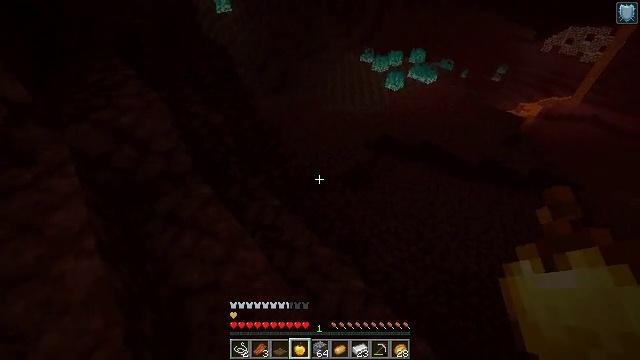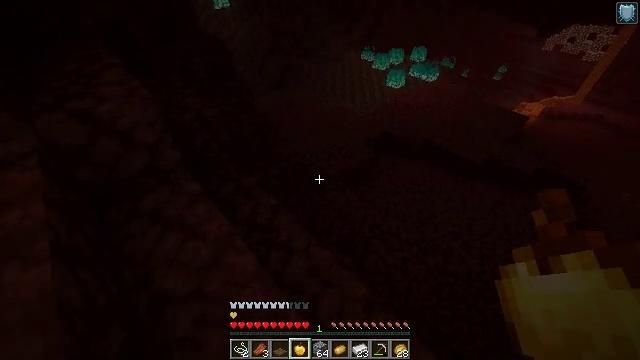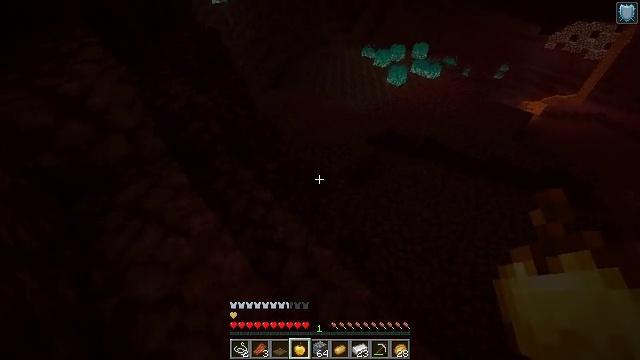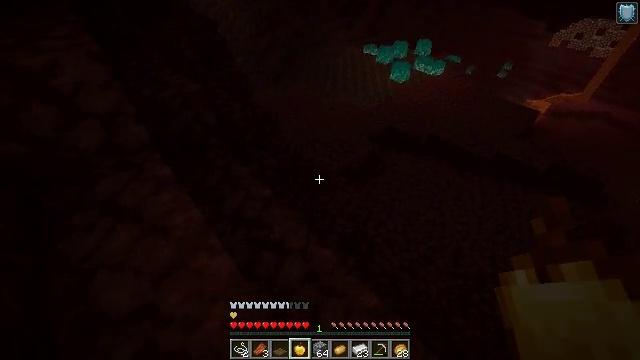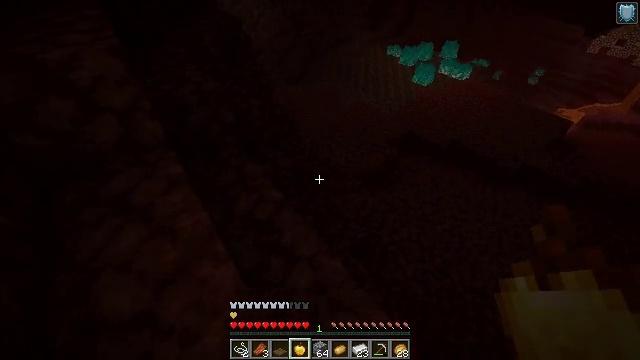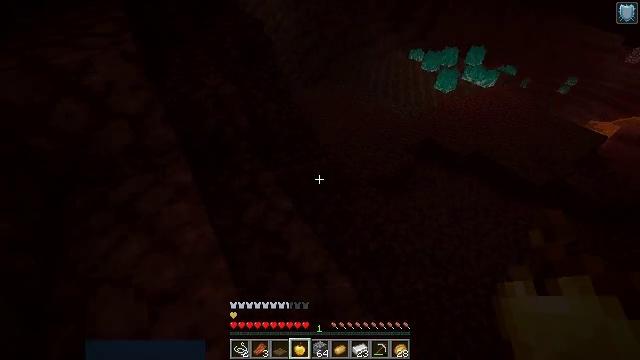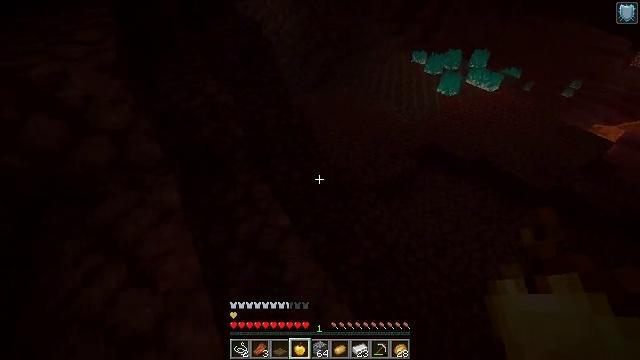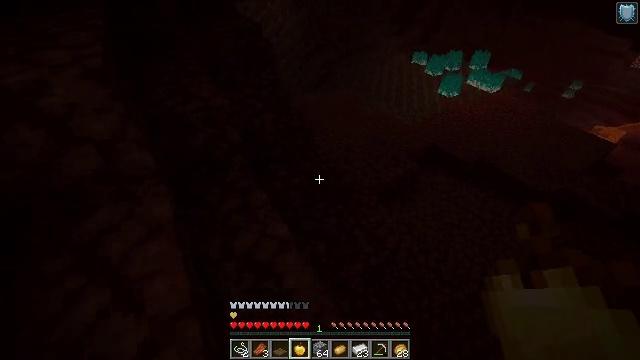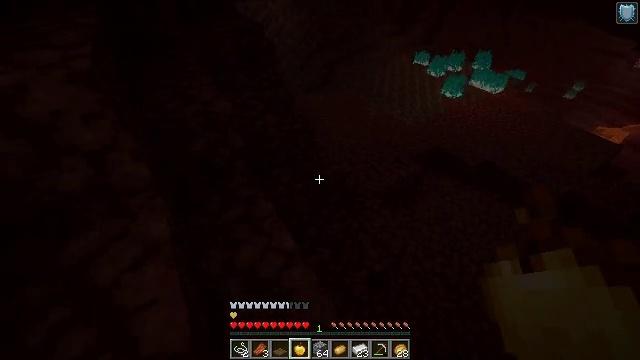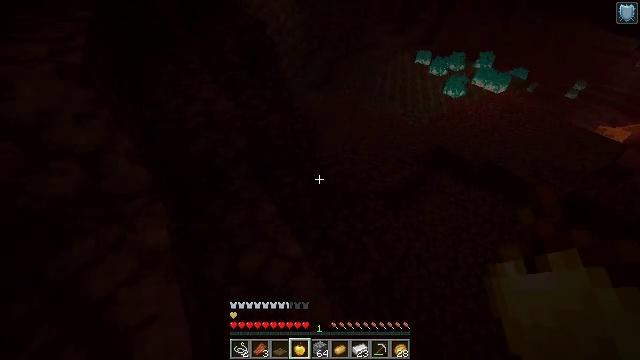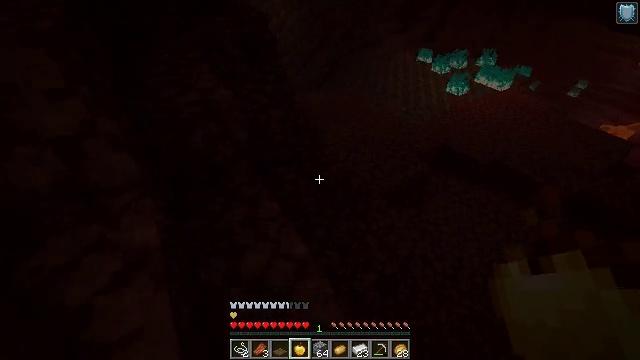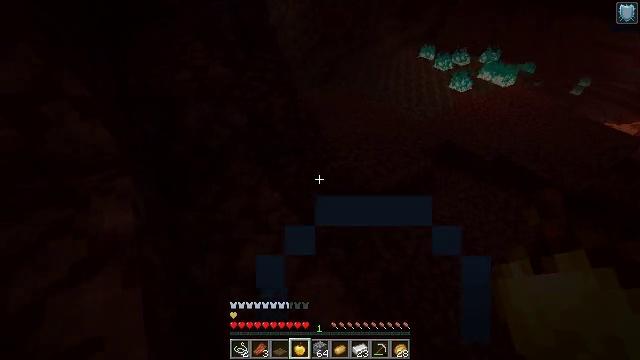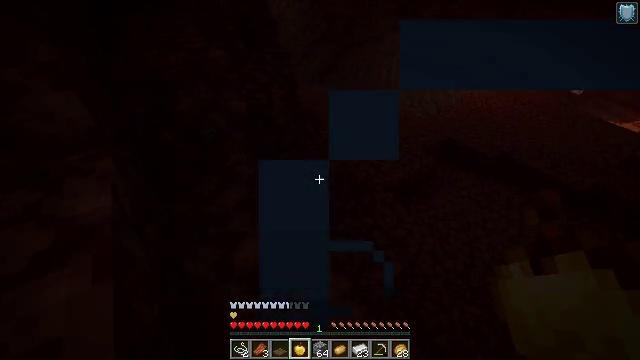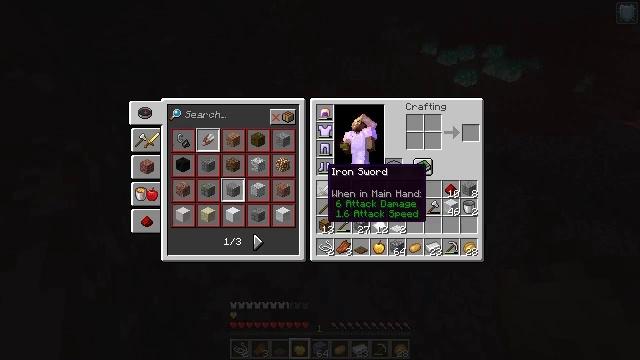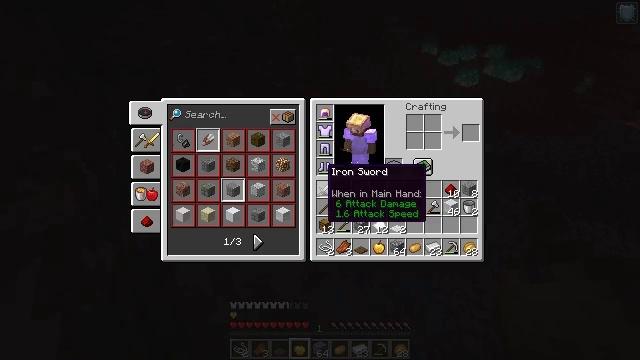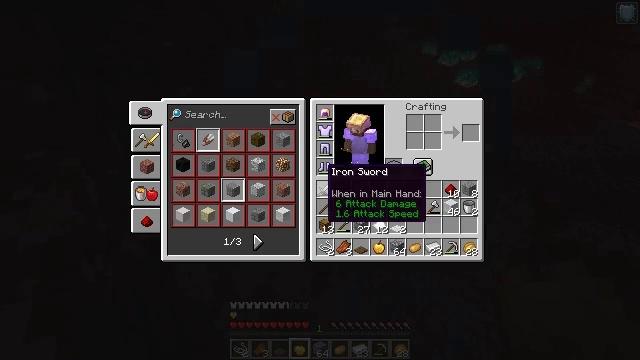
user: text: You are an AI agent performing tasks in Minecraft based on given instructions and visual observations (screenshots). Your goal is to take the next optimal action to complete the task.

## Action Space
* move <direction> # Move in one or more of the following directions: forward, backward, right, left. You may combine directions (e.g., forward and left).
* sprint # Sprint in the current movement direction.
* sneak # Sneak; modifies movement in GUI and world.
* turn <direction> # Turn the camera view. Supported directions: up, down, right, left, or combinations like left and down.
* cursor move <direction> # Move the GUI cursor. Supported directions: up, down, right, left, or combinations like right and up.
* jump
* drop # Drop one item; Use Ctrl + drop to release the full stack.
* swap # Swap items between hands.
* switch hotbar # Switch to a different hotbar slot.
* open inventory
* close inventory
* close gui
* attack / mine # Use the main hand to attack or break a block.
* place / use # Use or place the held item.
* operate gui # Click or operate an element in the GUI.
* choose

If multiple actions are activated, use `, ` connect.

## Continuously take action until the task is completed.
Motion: motion action
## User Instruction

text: Extract soul sand for building purposes.
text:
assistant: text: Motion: move forward
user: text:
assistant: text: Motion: move forward
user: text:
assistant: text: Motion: move forward
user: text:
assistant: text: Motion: move forward, turn left
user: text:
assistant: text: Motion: move forward, turn left
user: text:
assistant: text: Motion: move forward
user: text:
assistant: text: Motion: move forward and move left
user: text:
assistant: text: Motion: move forward and move left
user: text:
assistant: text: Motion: move forward
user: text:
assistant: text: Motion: no_op
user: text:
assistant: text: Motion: no_op
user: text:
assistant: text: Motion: no_op
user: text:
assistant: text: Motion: open inventory
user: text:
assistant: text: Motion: open inventory
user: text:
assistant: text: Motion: open inventory
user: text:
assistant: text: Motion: no_op
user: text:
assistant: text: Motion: cursor move right
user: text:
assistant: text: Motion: cursor move right
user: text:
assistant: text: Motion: cursor move right
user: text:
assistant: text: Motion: no_op
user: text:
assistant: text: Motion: no_op
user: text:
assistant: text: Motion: cursor move right
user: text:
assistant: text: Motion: cursor move right
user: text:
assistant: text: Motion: cursor move right
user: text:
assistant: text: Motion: no_op
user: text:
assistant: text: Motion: no_op
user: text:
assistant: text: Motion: cursor move left
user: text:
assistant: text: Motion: cursor move left
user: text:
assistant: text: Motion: no_op
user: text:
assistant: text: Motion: no_op